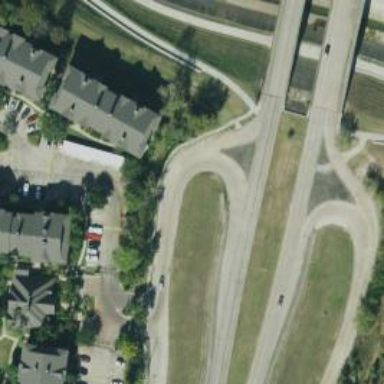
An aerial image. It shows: Secondary link road.